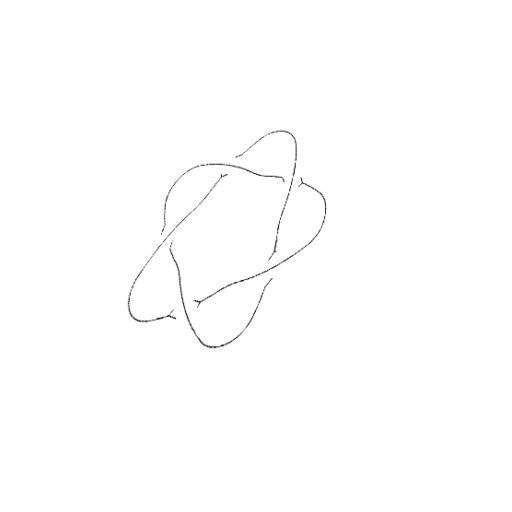
Crossing number: 5